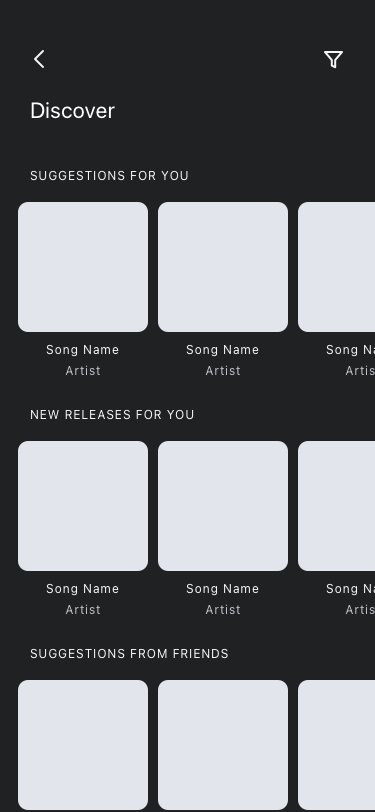
Text in this UI design:
SUGGESTIONS FROM FRIENDS
Song Name
Artist
Song Name
Artist
Song Name
Artist
NEW RELEASES for you
Song Name
Artist
Song Name
Artist
Song Name
Artist
Suggestions for you
Discover